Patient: sex F, age 54
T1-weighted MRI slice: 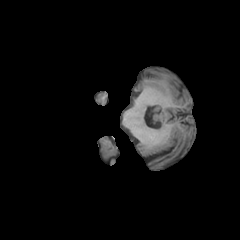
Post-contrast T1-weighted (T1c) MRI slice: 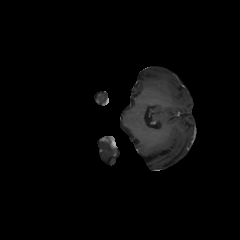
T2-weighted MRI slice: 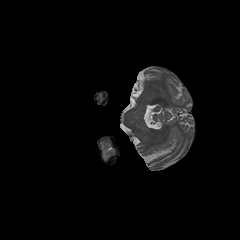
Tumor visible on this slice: no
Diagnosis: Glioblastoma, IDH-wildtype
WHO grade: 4